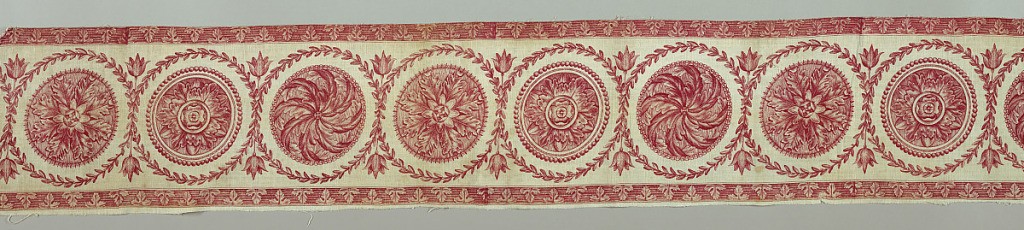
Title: Fragment
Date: ca. 1795
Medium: cotton Technique: printed by engraved plate on plain weave
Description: Stripe of wreaths of leaves containing circular medallions of rosettes. In red on white.